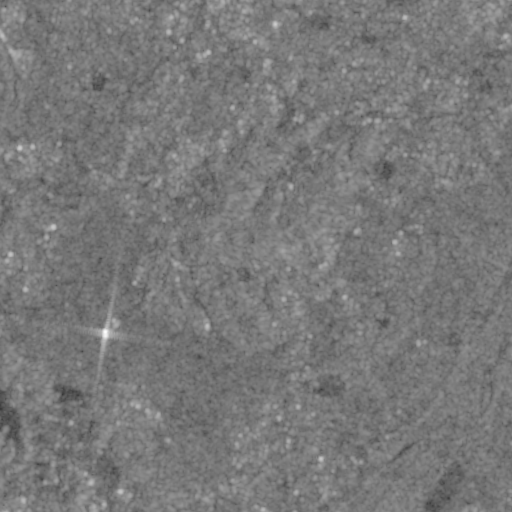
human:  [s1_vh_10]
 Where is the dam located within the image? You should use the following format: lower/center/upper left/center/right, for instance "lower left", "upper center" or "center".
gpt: The dam is located in the lower left of the image.
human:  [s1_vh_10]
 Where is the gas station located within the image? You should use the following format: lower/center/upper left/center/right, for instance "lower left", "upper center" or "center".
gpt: The gas station is located in the upper left of the image.
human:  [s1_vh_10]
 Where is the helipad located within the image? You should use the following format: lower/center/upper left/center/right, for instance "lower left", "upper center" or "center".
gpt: The helipad is located in the center right of the image.
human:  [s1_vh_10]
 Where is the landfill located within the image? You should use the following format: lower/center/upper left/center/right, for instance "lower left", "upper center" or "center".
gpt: The landfill is located in the upper left of the image.
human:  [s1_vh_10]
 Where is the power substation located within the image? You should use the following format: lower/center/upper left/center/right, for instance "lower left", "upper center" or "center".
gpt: The power substation is located in the lower left of the image.
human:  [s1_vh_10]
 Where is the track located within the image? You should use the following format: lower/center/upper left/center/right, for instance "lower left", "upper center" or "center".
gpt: The track is located in the lower left of the image.
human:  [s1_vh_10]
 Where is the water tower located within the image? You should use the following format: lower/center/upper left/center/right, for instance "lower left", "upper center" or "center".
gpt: The water tower is located in the lower left of the image.
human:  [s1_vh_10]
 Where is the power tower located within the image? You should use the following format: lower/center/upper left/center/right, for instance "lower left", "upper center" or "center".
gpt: There is no power tower in the image.

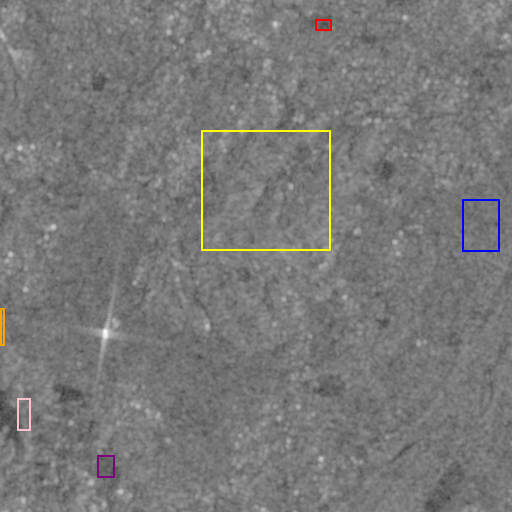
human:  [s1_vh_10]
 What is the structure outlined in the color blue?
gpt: The structure outlined in blue is a crop field.
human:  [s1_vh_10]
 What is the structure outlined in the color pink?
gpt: The structure outlined in pink is a dam.
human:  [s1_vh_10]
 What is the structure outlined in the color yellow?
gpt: The structure outlined in yellow is a park.
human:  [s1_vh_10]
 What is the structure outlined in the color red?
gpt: The structure outlined in red is a parking lot.
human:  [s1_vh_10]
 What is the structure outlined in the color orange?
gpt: The structure outlined in orange is a power substation.
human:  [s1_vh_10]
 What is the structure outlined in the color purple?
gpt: The structure outlined in purple is a track.
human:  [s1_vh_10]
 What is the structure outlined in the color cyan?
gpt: There is no cyan outline.